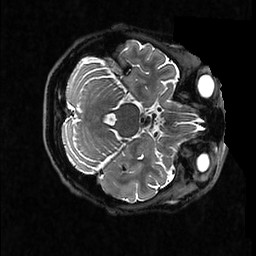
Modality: T2w
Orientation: axial
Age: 23
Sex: female
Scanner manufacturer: ge
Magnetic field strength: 3 T
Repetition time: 3.202 s
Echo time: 0.06623 s